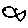
Label: fish